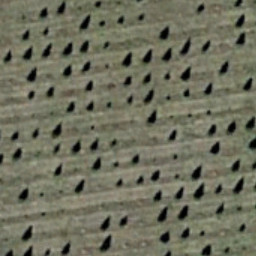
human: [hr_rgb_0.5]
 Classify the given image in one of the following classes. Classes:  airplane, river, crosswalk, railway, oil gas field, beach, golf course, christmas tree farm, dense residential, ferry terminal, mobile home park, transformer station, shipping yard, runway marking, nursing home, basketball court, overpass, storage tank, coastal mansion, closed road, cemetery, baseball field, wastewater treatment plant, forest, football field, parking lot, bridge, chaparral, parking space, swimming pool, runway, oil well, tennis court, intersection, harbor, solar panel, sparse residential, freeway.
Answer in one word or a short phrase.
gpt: christmas tree farm